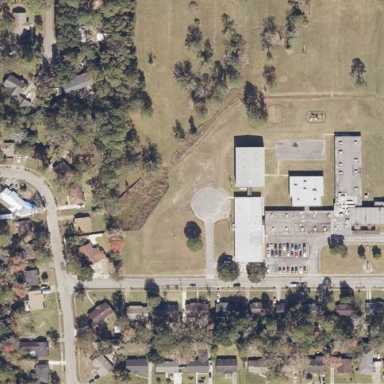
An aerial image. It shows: School building.